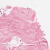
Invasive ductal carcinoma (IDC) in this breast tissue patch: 0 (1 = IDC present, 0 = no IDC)